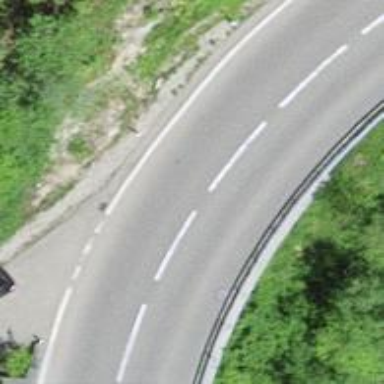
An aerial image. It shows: Tertiary road with asphalt surface.